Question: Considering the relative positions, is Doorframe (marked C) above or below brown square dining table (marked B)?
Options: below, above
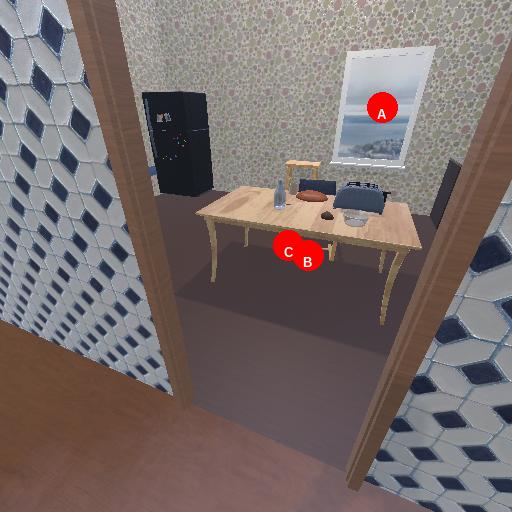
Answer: below